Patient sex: M
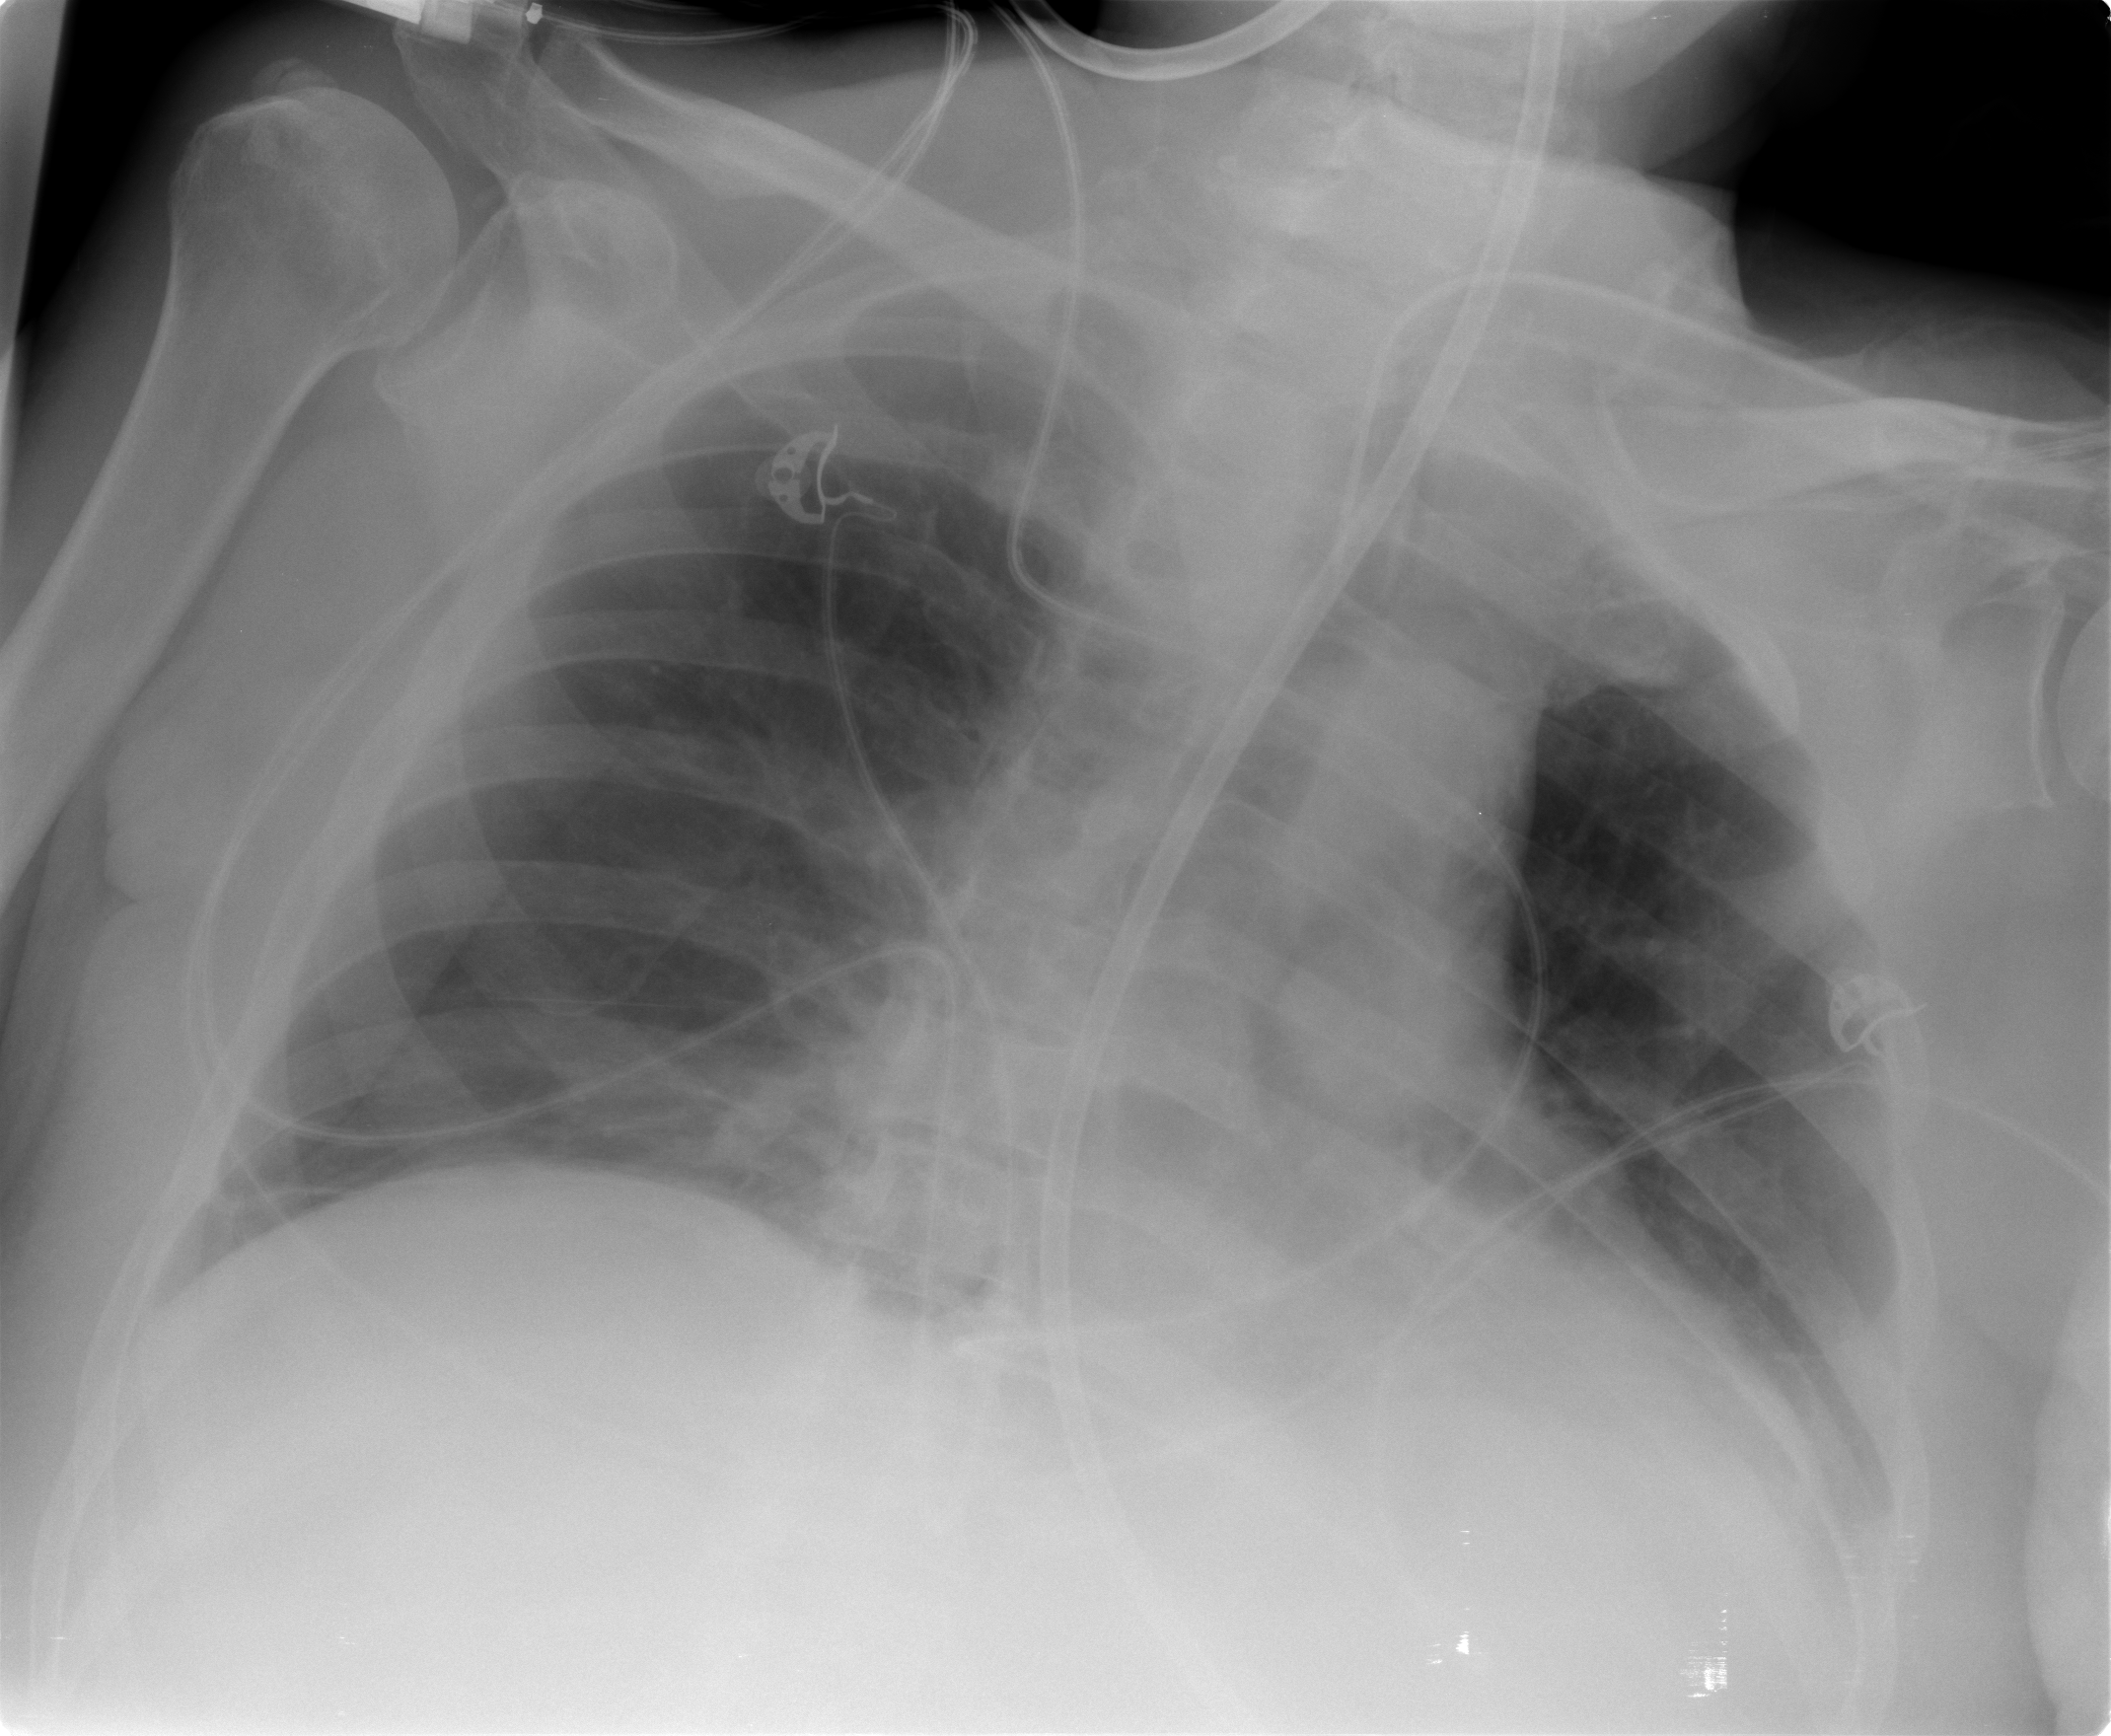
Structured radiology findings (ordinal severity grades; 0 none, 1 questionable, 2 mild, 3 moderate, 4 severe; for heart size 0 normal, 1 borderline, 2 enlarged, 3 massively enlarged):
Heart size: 1
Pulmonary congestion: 2
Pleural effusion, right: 2
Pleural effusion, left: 0
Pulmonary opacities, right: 0
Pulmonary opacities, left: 0
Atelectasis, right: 2
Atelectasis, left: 2